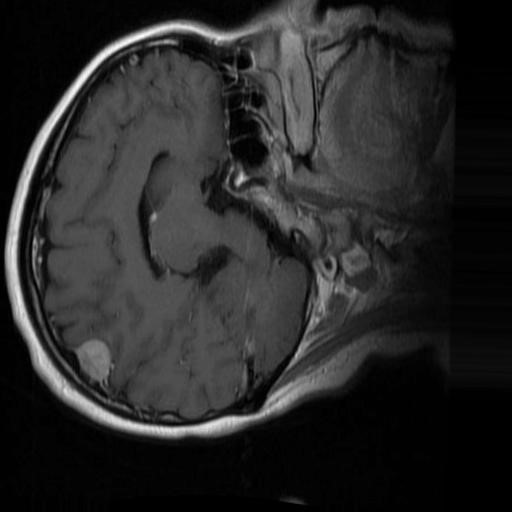
Label: brain_menin